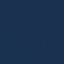
Label: SeaLake